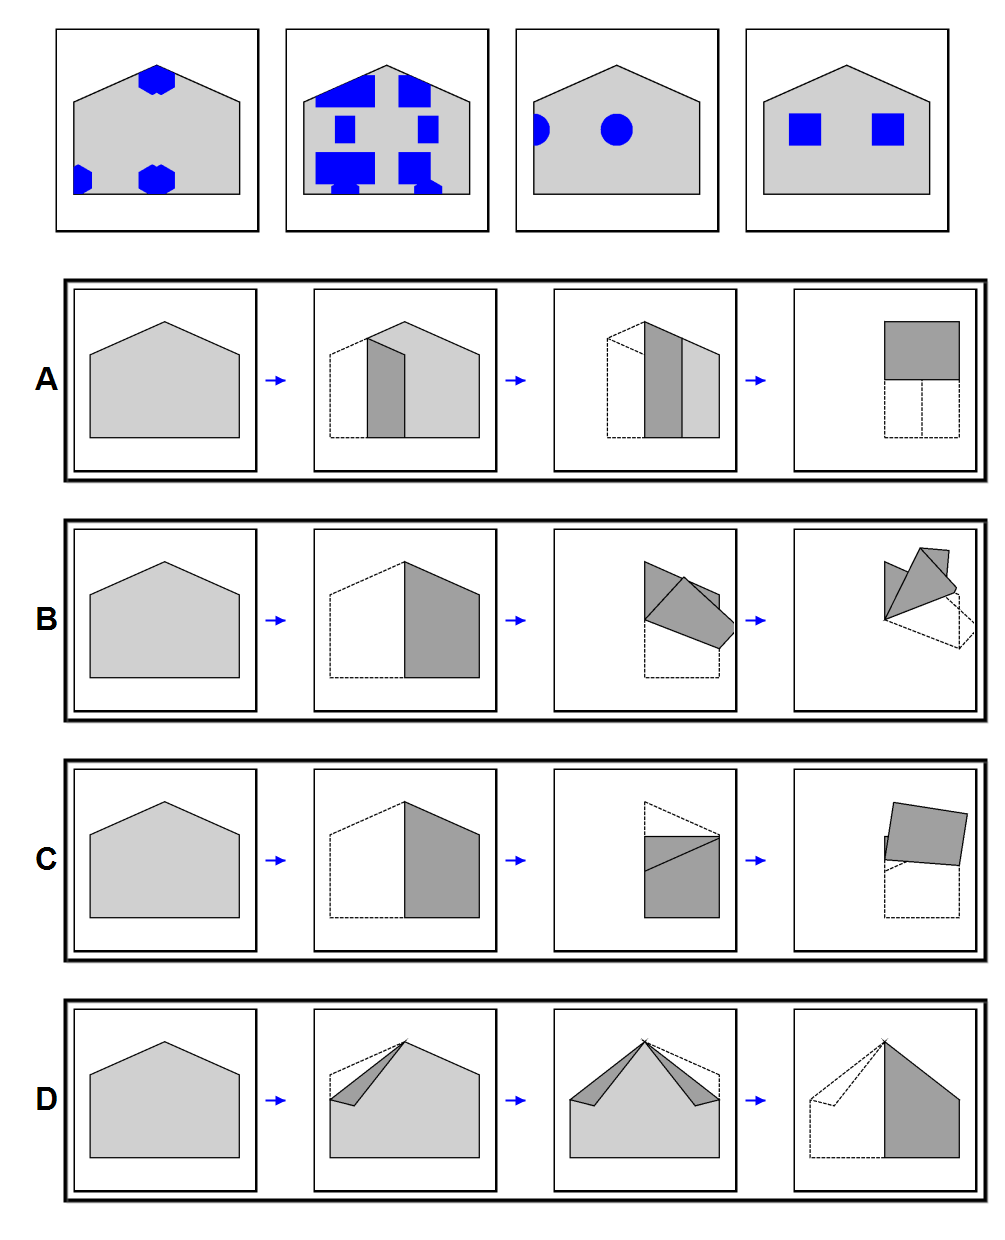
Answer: A